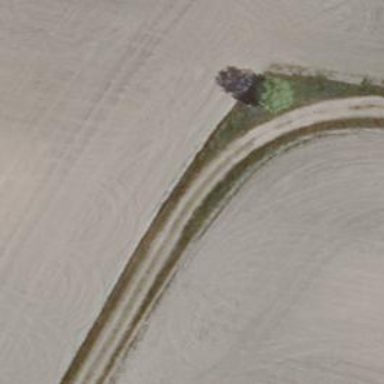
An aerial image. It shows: Sandy track road with grade 4 track type.